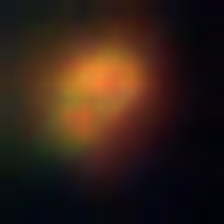
Taxon: NanoPlankton
Group: Other